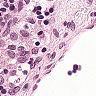
Metastatic tissue present: no